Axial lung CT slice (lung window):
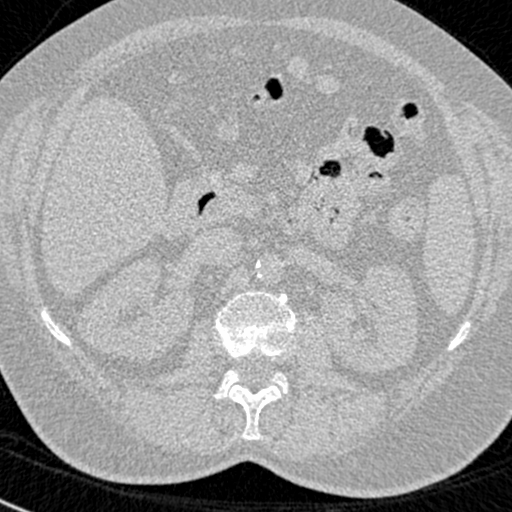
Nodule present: no